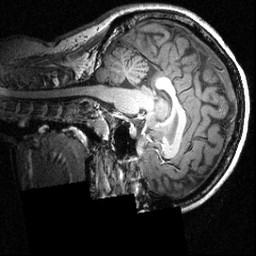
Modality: T1w
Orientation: sagittal
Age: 28
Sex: female
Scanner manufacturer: siemens
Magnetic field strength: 3.951 T
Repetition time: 1.5 s
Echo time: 0.00335 s